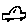
Label: car